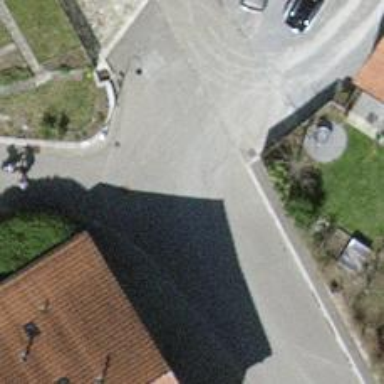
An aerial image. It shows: Residential road with asphalt surface.